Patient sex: M
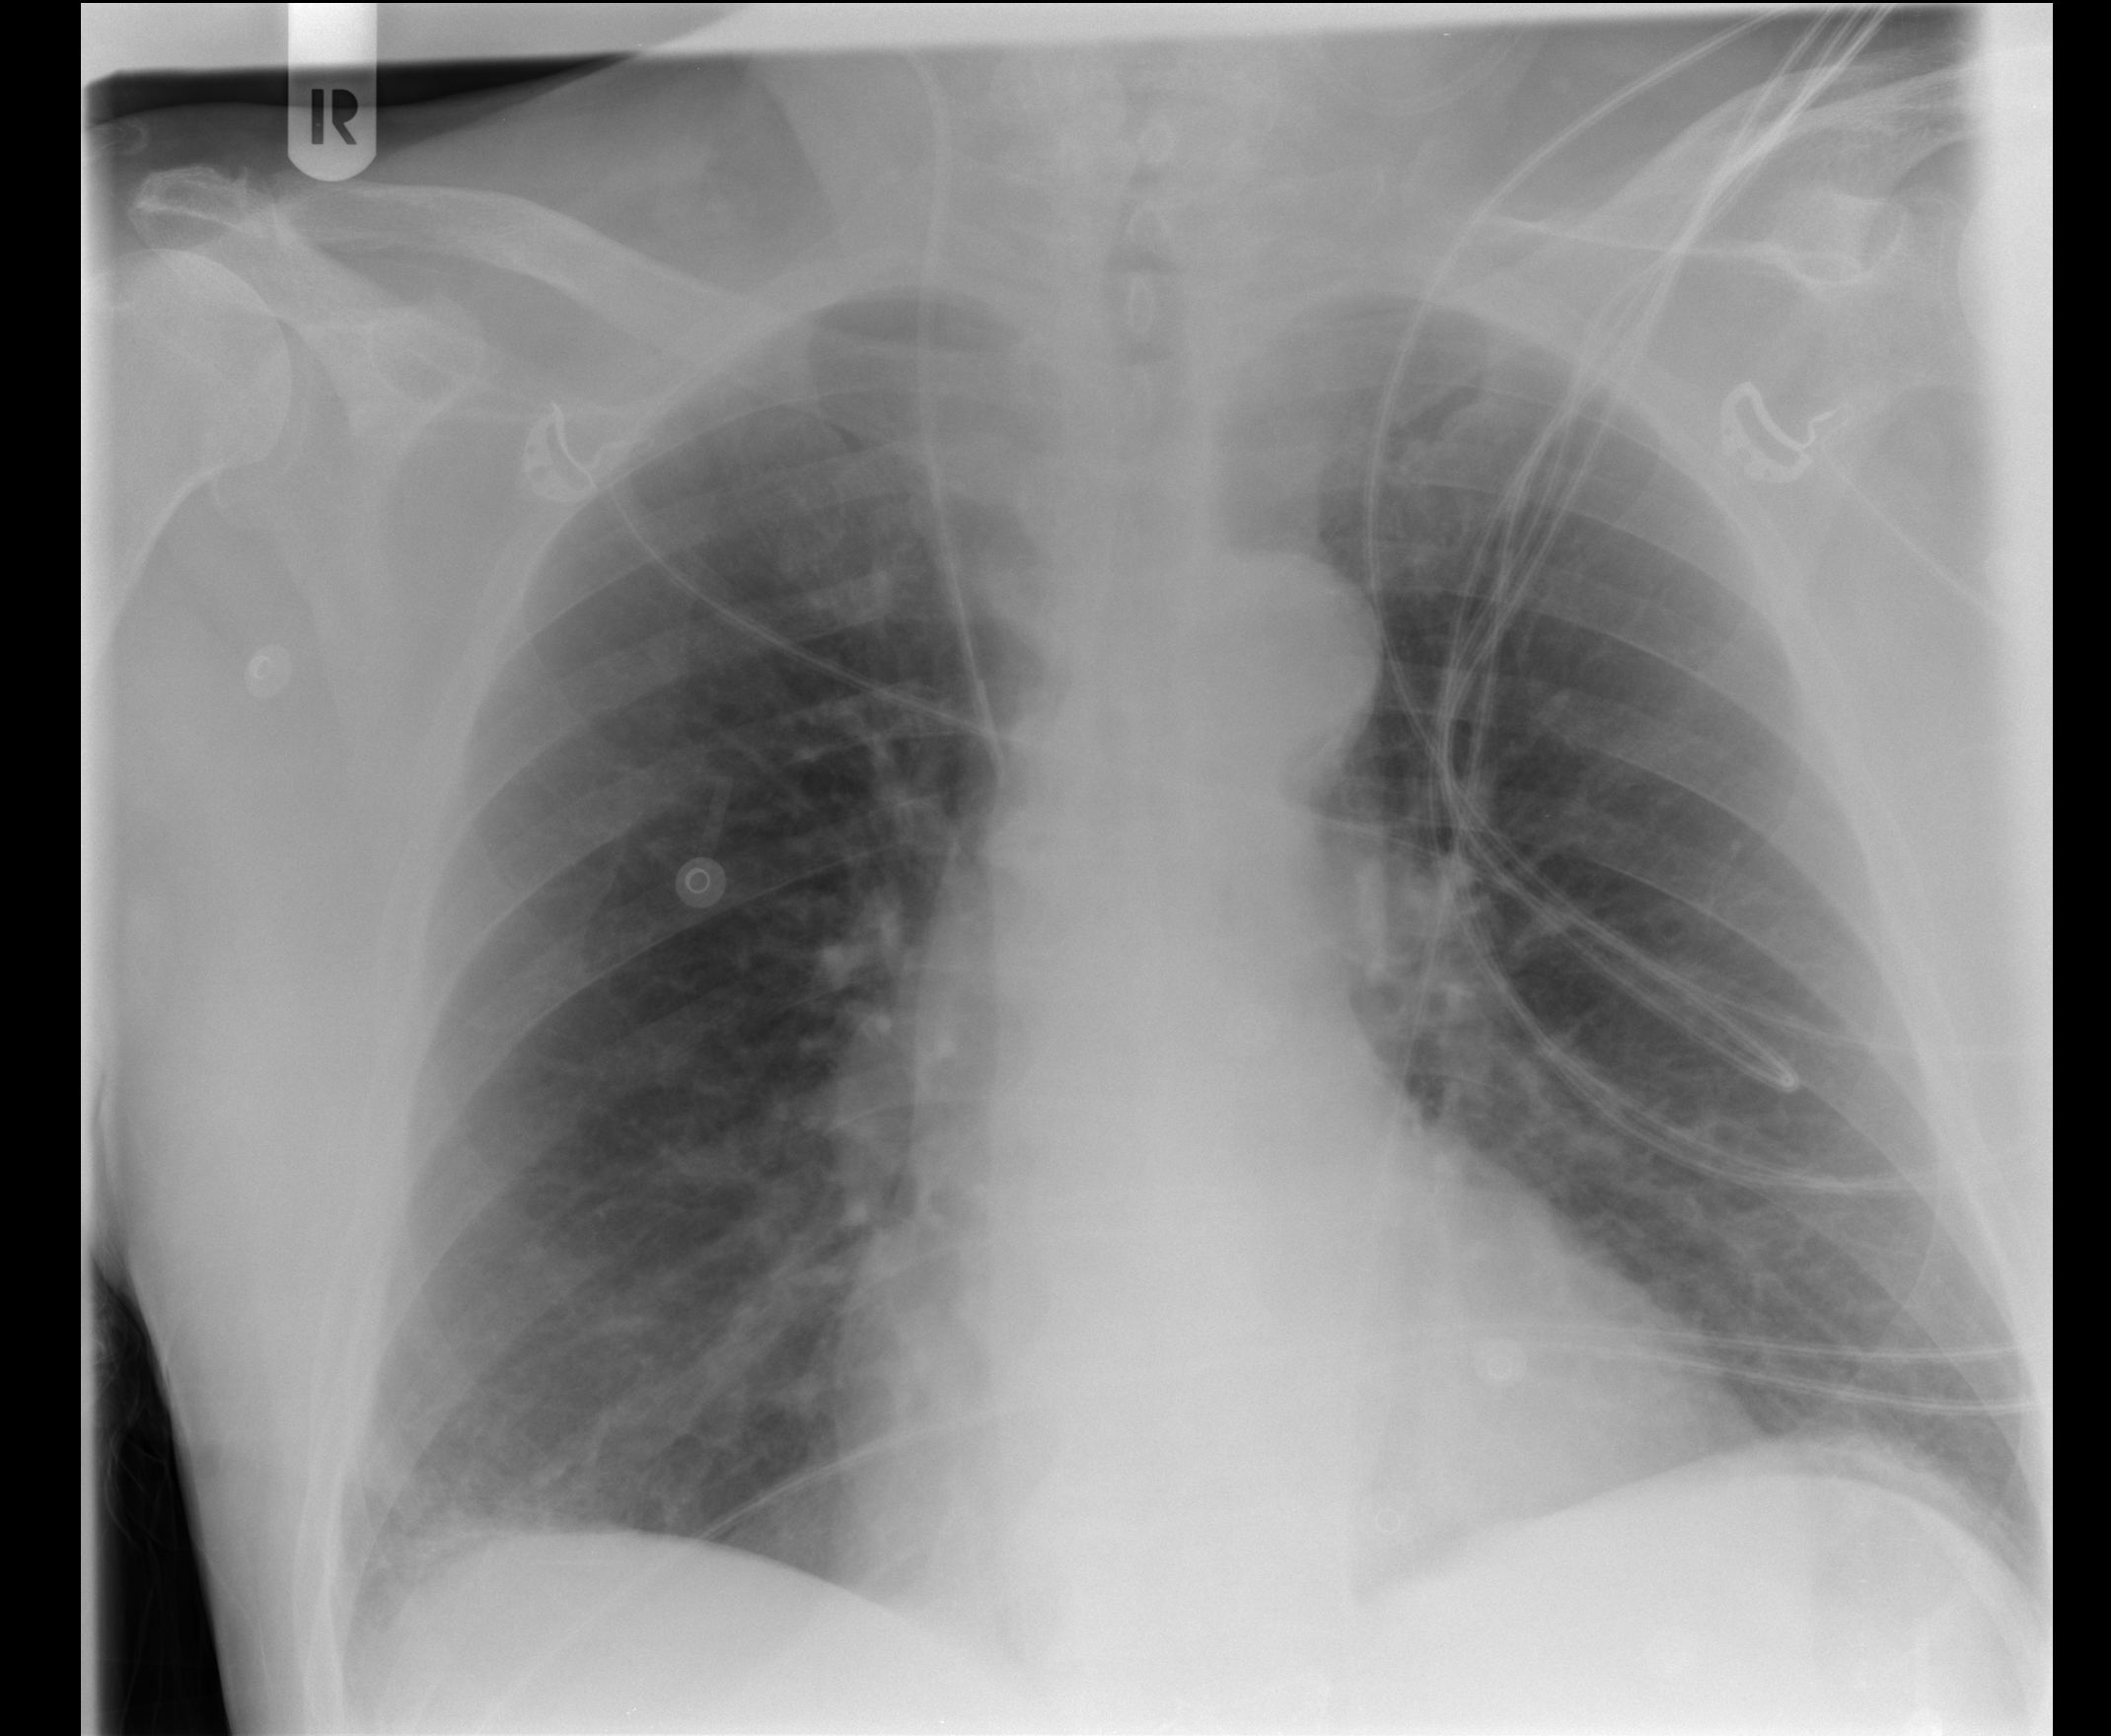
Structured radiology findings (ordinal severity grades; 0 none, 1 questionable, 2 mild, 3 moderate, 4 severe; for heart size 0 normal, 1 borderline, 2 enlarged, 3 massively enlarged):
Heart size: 1
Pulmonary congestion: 0
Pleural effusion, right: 0
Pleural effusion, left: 0
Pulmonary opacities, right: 0
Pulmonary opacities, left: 0
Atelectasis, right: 2
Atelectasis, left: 2